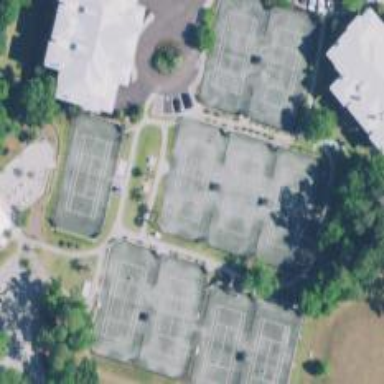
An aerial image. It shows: Tennis court on pitch.